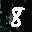
Label: 8